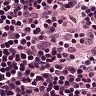
Metastatic tissue present: no